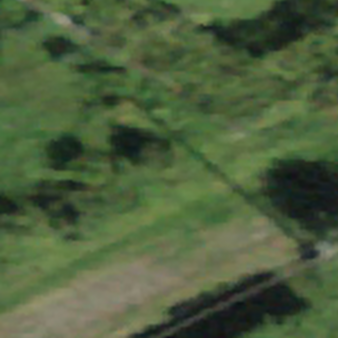
Label: other